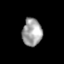
Tissue: skin
Cell type: Epithelial cells
Senescence score: 0.2567
Nuclear area (px): 531
Mean DAPI intensity: 161.601